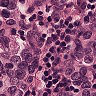
Metastatic tissue present: yes